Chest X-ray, AP view. Patient: 50 years old, sex F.
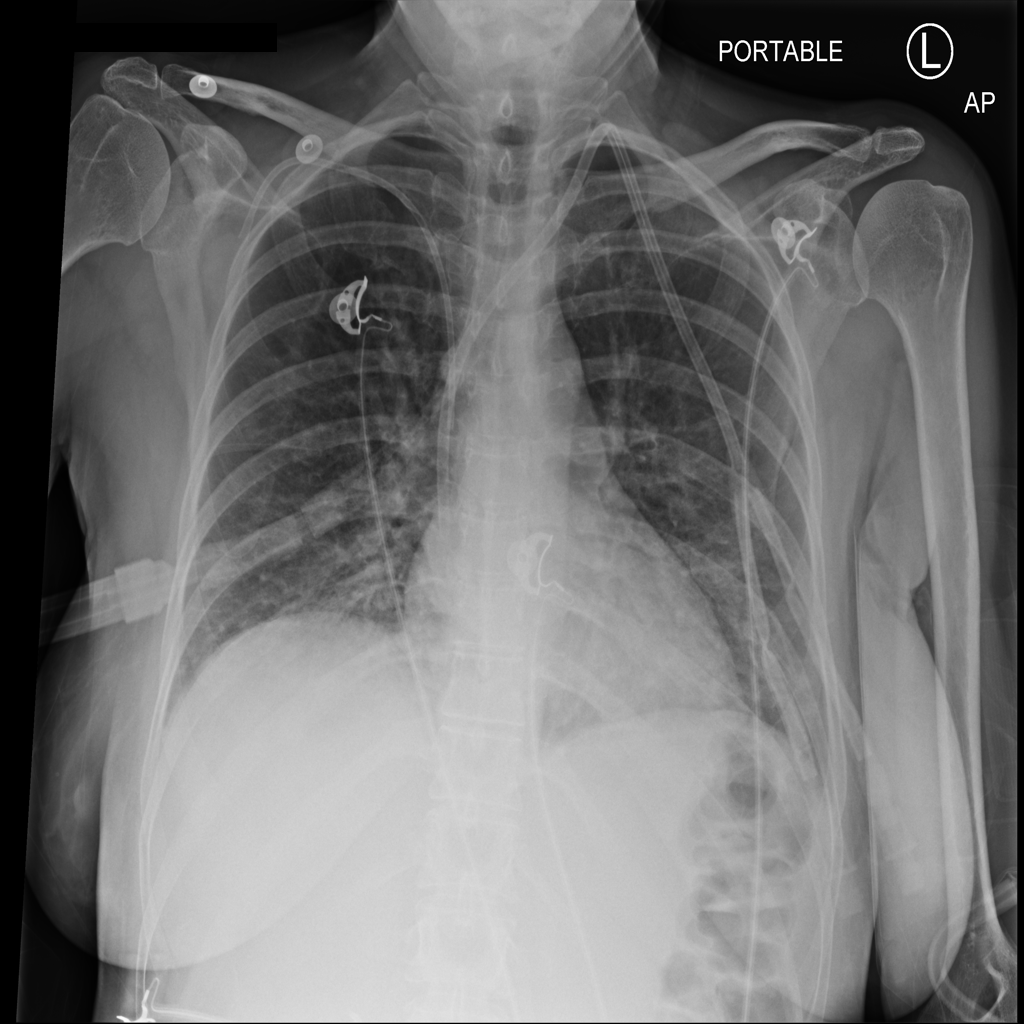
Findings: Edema